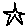
Label: star